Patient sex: M
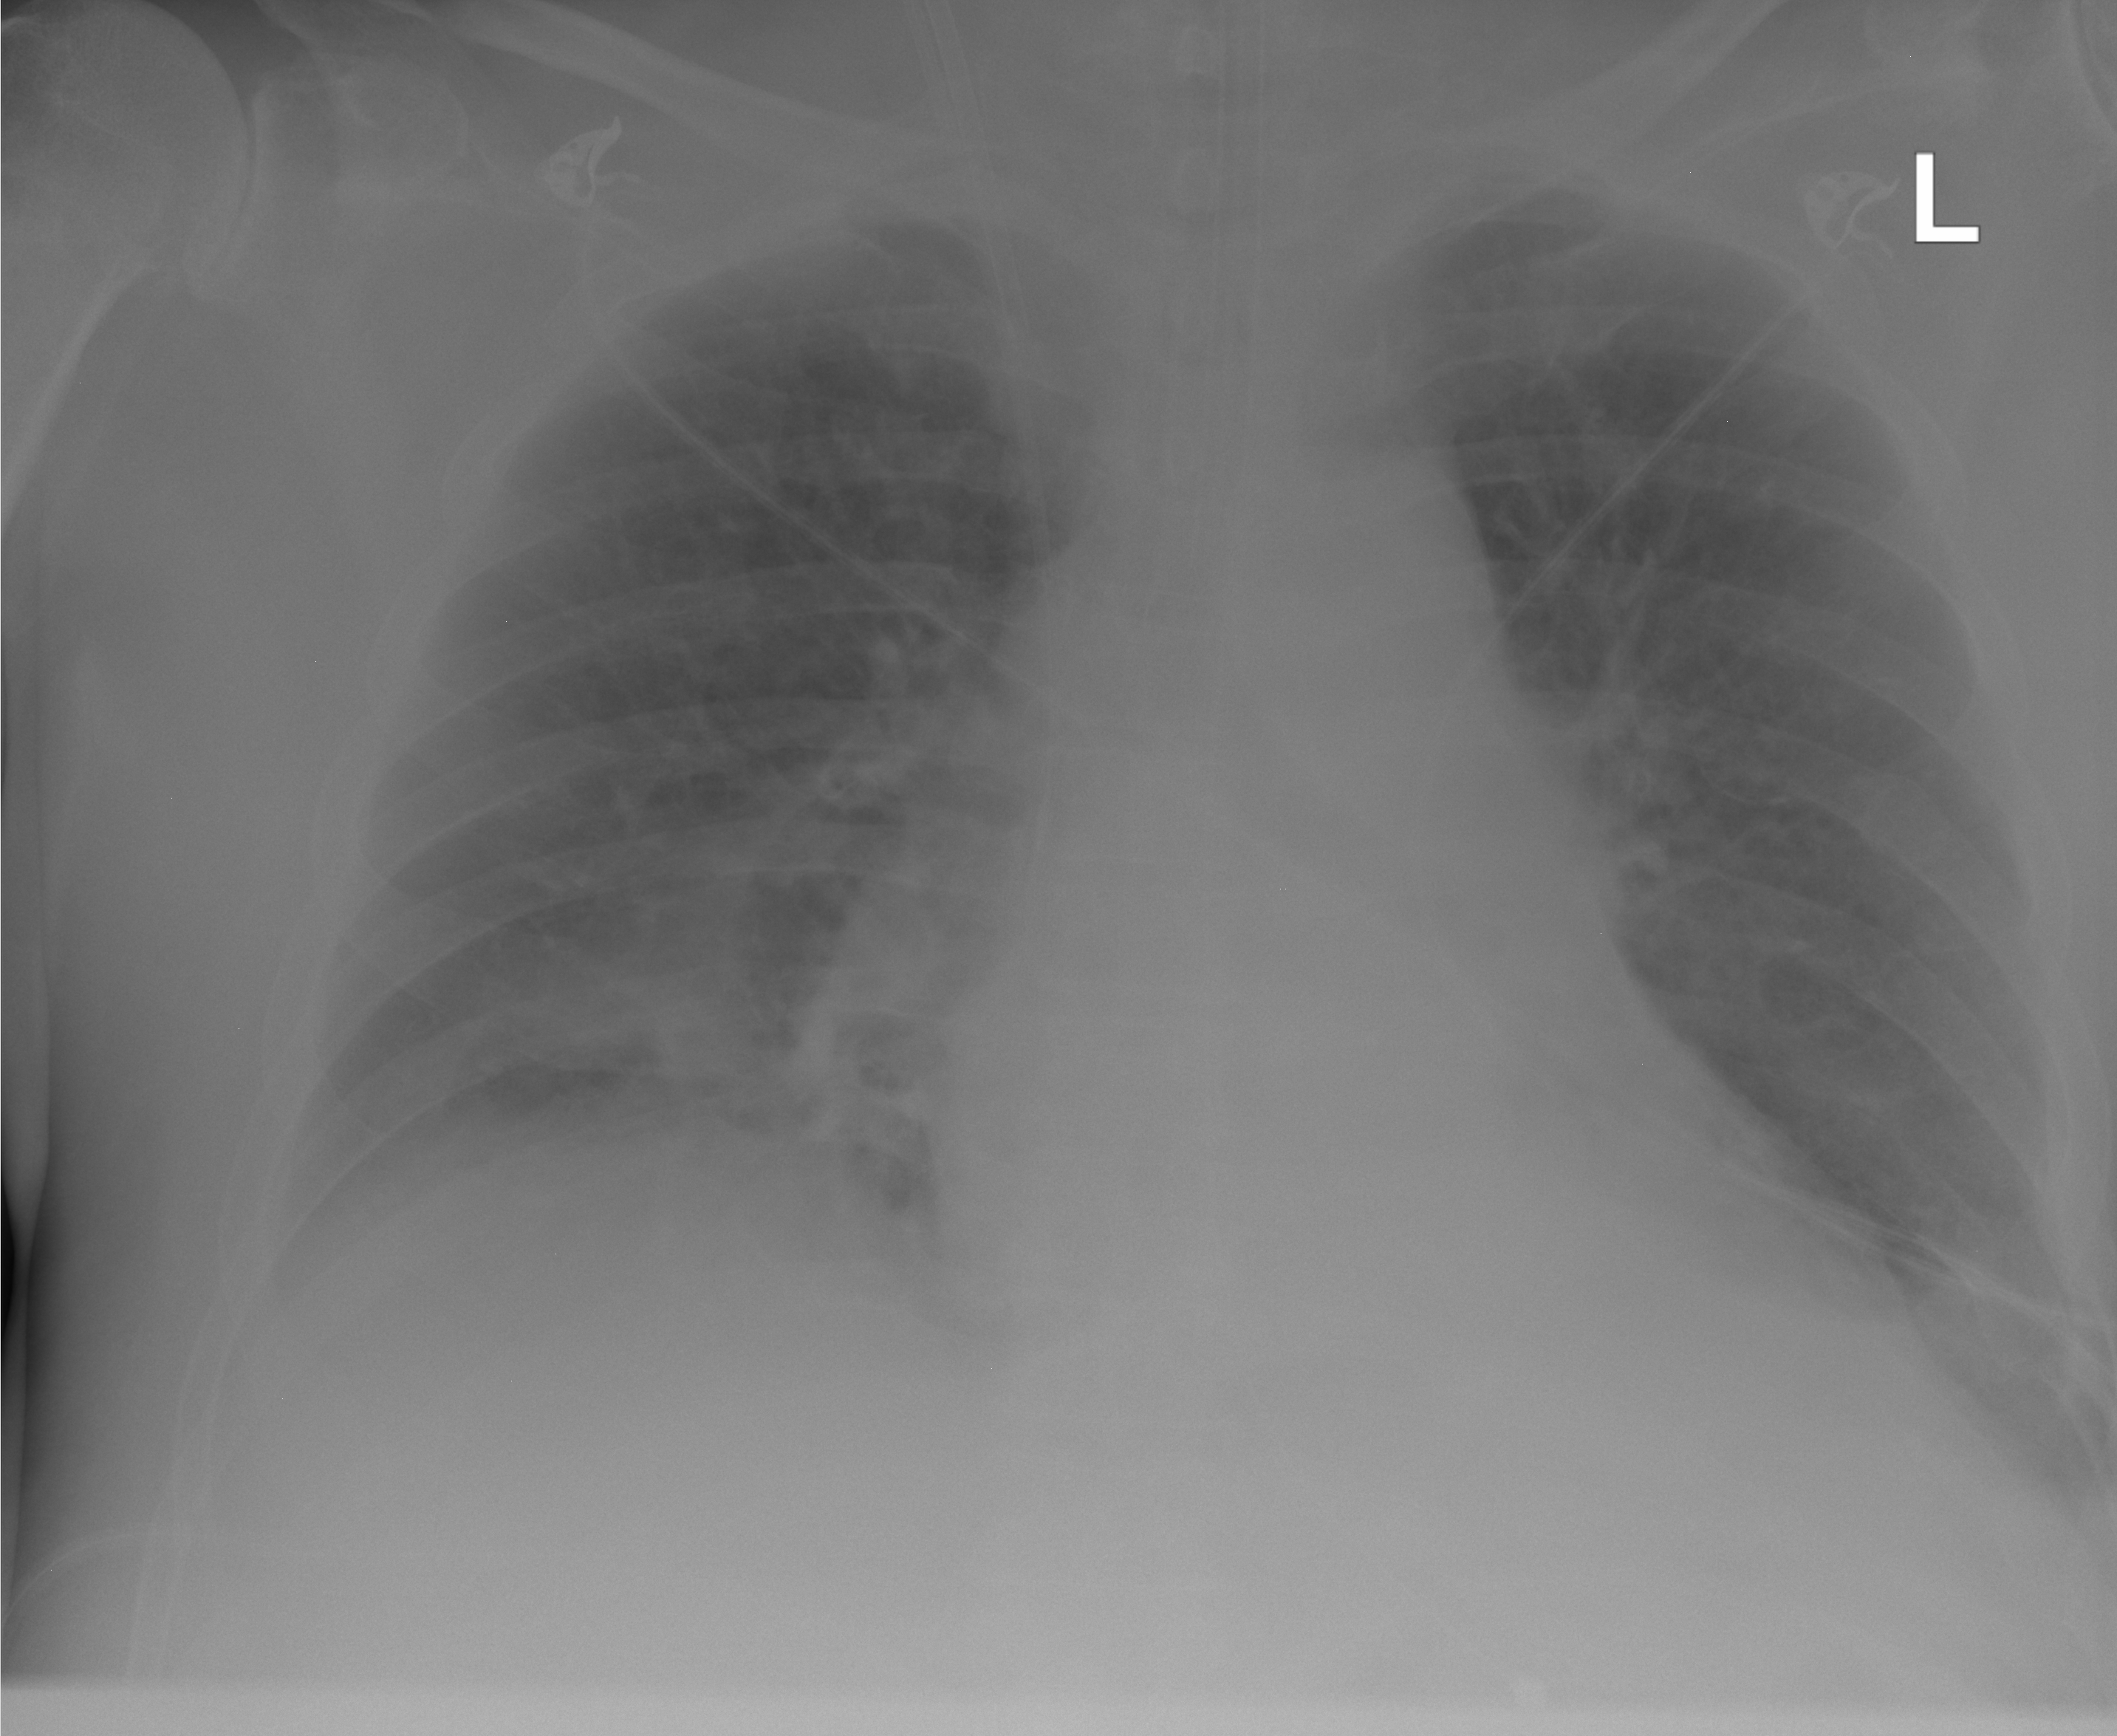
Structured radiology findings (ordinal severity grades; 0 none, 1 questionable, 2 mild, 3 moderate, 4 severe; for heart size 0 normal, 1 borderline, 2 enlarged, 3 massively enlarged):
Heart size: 2
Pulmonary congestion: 1
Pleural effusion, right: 2
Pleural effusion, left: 1
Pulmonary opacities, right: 0
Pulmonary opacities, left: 0
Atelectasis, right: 0
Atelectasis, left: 0